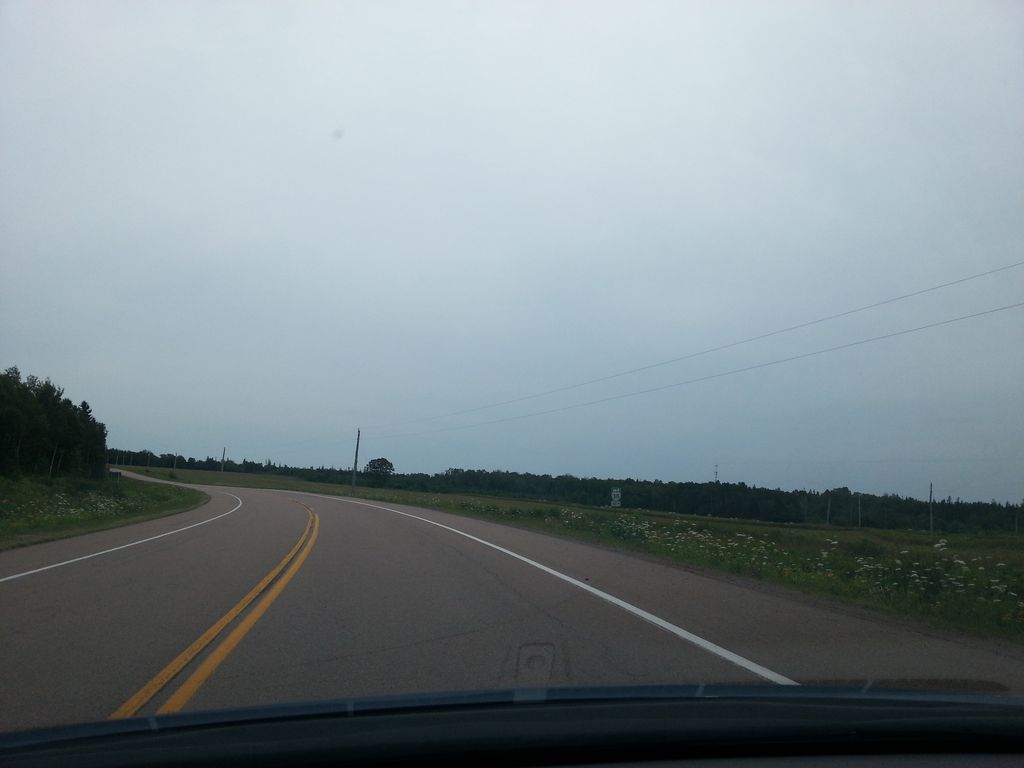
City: charlottetown